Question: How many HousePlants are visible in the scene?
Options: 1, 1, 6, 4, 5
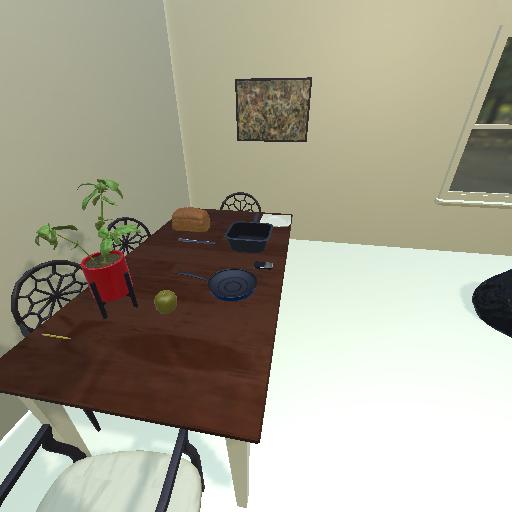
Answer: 1